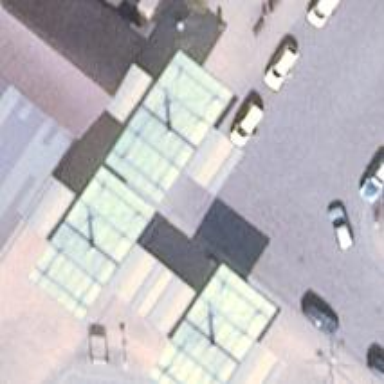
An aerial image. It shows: Taxi stand.